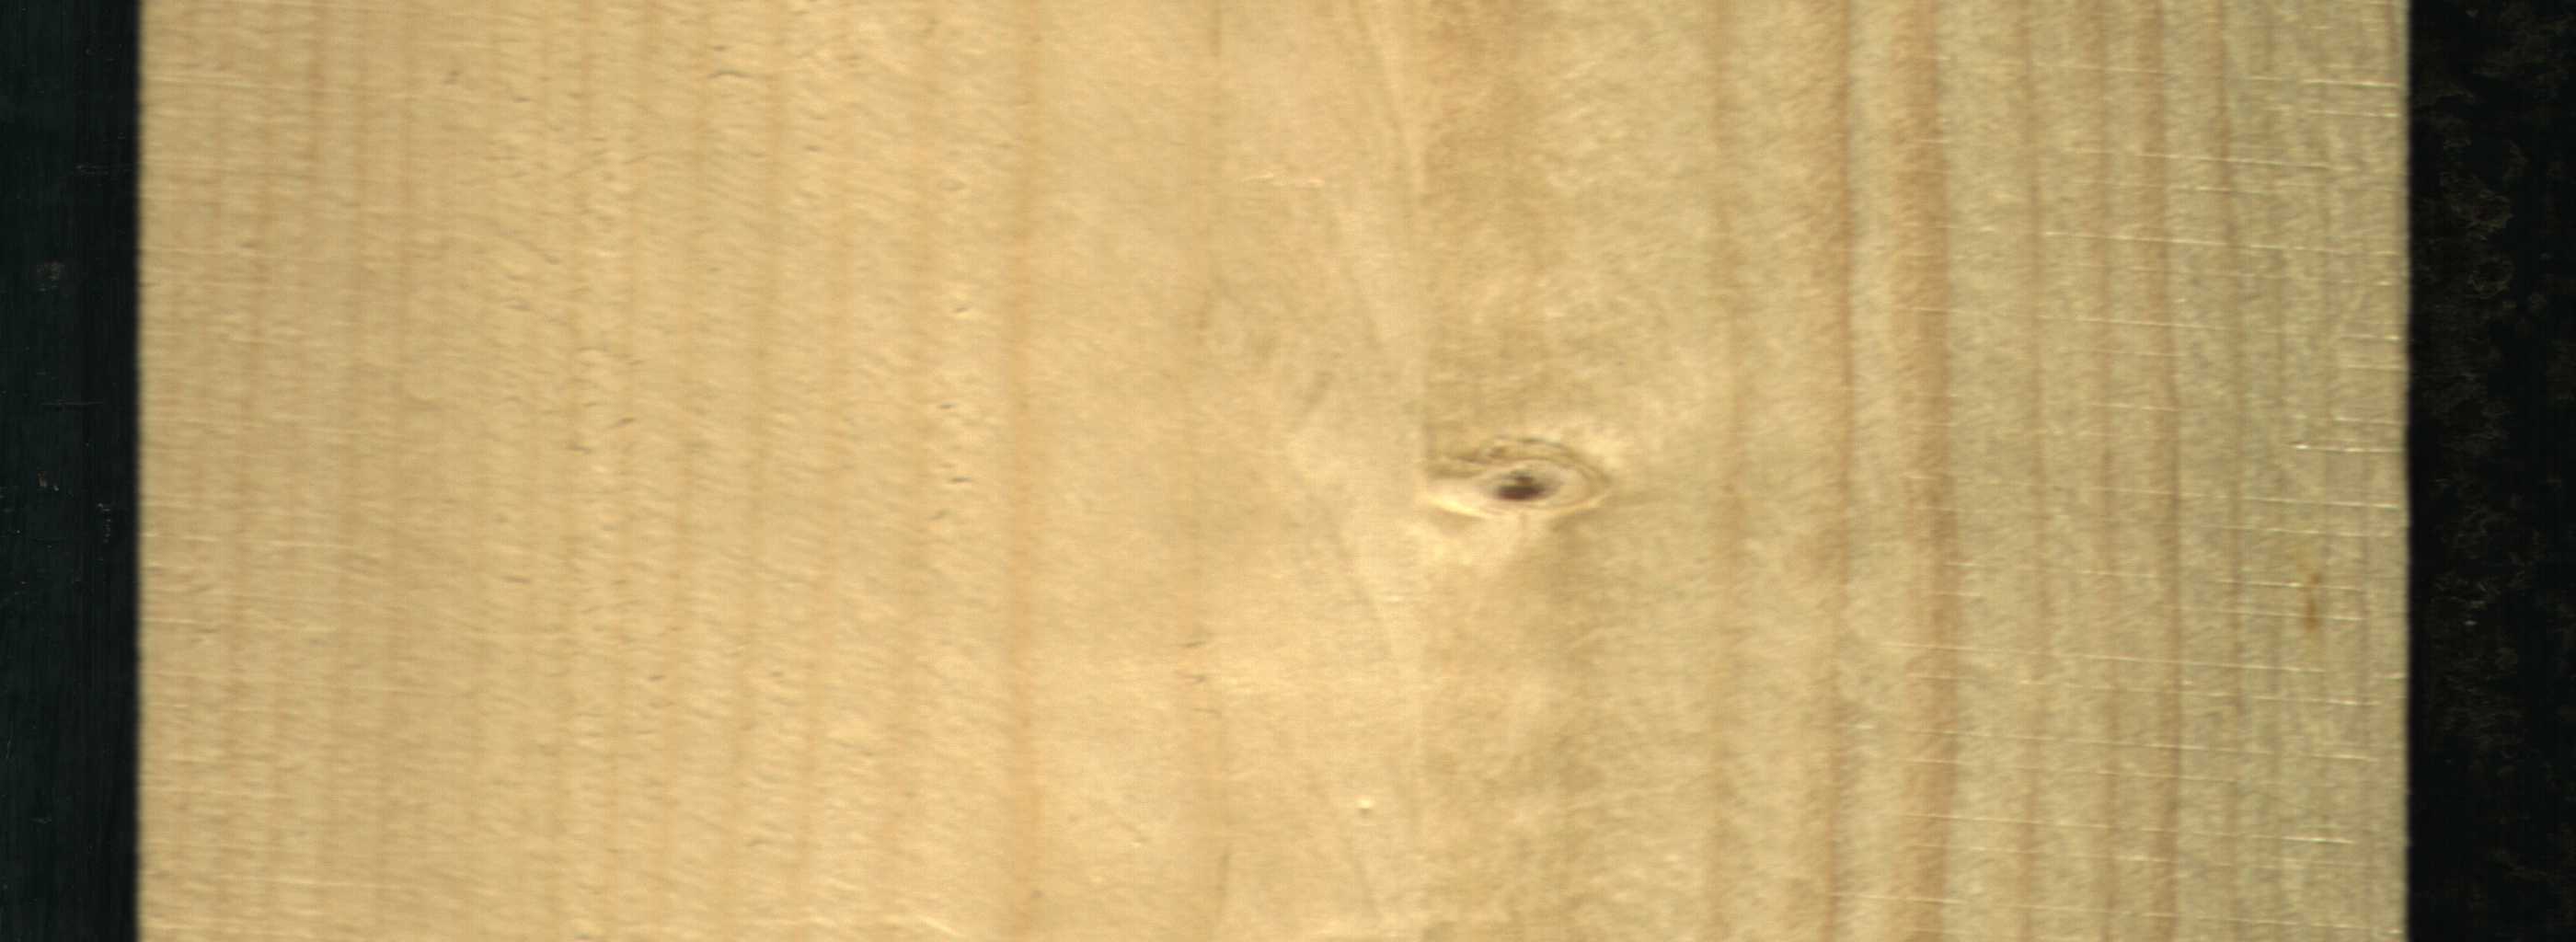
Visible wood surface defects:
Live_Knot